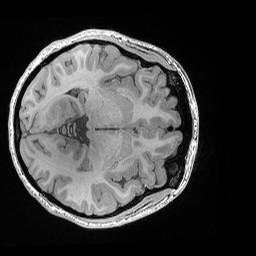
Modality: T1w
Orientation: axial
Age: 18
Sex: female
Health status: healthy
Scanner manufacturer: siemens
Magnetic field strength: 3 T
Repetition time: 0.02 s
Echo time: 0.00492 s